Brain MRI, t1w sequence, axial 2D slice.
Patient: age 31, sex M, weight 80 kg, height 1.78 m
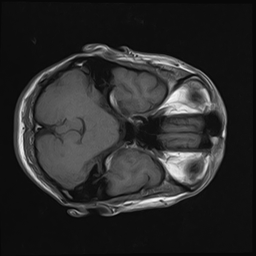